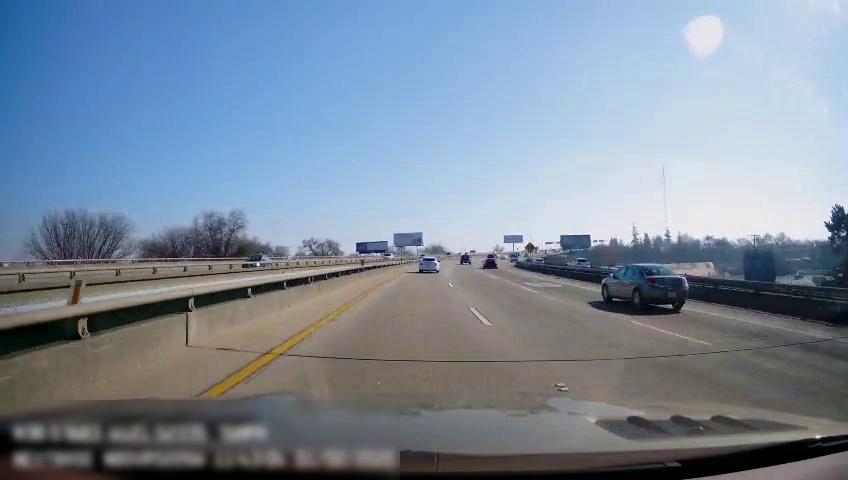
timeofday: Day
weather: Sunny
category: Drivable Space
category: Vehicles | Car
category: Vehicles | SUV
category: Drivable Space
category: Vehicles | Car
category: Vehicles | Car
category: Vehicles | Car
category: Vehicles | Truck
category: Vehicles | SUV
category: Vehicles | Car
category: Lanes | Current Lane
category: Lanes | Current Lane
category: Lanes | Current Lane
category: Lanes | Alternate Lane
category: Traffic | Signs